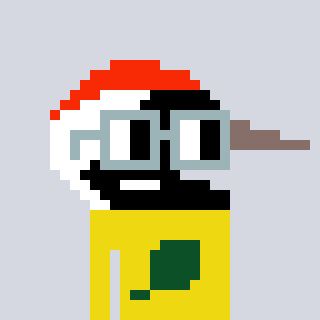
a pixel art character with square dark gray glasses, a crane-shaped head and a yellow-colored body on a cool background